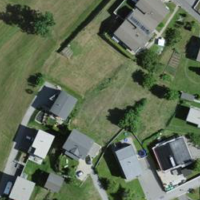
EUNIS habitat code: 55
Species observed at this site:
Lepidium draba